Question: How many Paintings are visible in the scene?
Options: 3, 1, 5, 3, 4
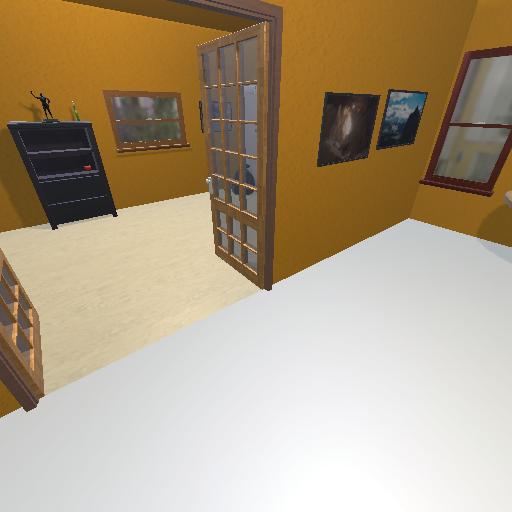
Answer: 3